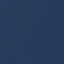
Label: SeaLake